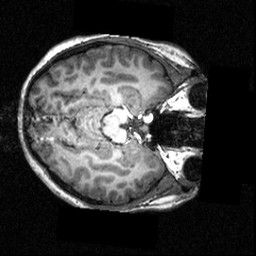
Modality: T1w
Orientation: axial
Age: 18
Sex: female
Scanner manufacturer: siemens
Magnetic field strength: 3.951 T
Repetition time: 1.5 s
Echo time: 0.00335 s